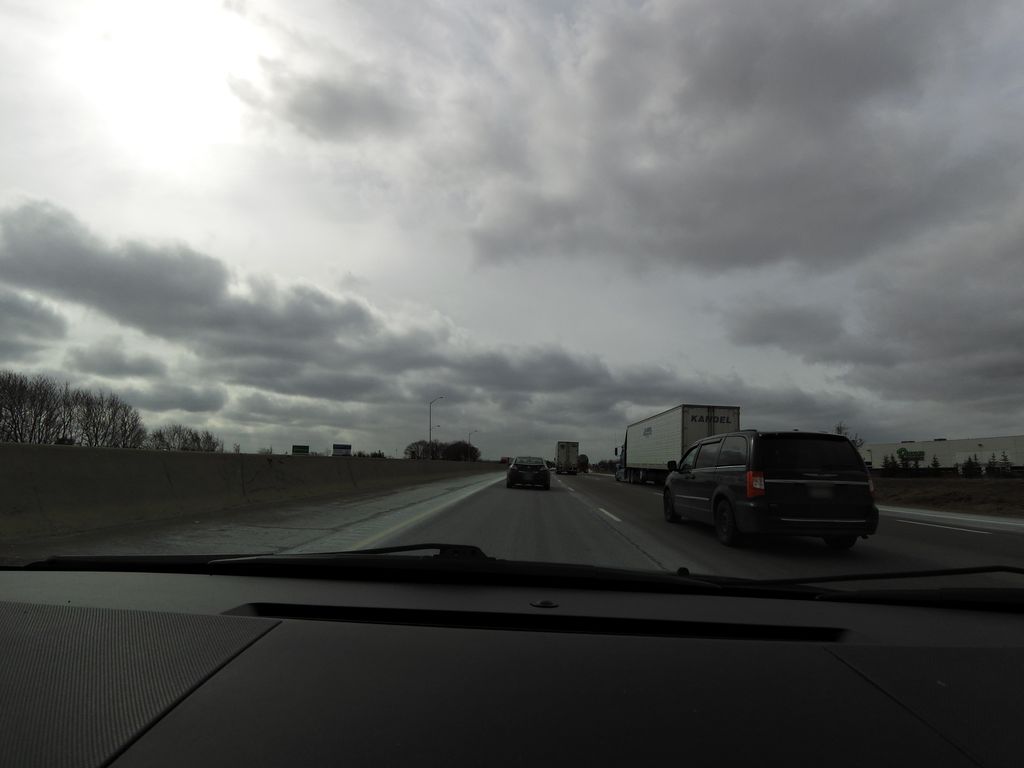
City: kitchener-waterloo